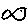
Label: fish